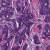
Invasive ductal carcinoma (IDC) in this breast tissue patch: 0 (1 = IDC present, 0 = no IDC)